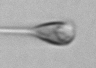
Label: Asterionellopsis_glacialis